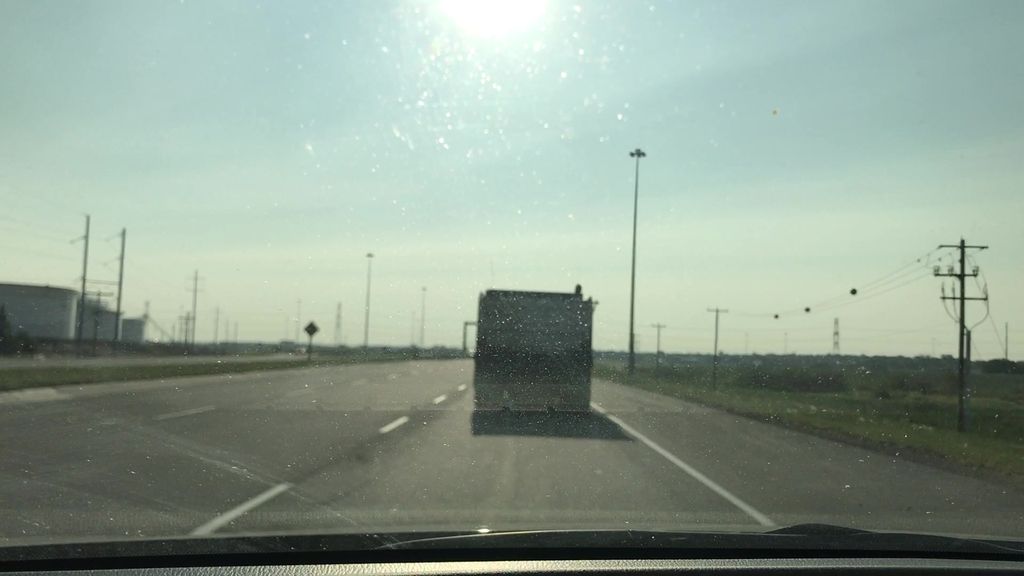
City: edmonton